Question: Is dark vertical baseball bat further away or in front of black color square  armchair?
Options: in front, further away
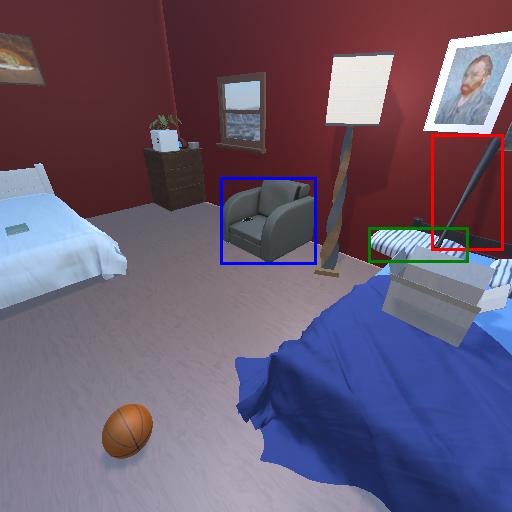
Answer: in front